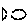
Label: fish